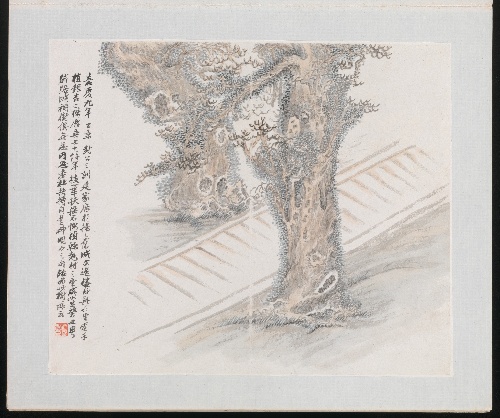
Title: 清　 汪鋆　 阮元遺事十景圖　冊|Ten Sites Associated with Ruan Yuan
Artist: Wang Jun
Artist bio: Chinese, 1816–after 1883
Date: dated 1883
Object type: Album
Classification: Paintings
Medium: Album of ten paintings; ink and color on paper
Culture: China
Period: Qing dynasty (1644–1911)
Dimensions: Image (each): 10 3/4 in. × 13 in. (27.3 × 33 cm)
Mat (each): 18 × 18 in. (45.7 × 45.7 cm)
Department: Asian Art
Credit line: Gift of Julia and John Curtis, 2015
Accession year: 2015
Repository: Metropolitan Museum of Art, New York, NY
Tags: Trees|Landscapes